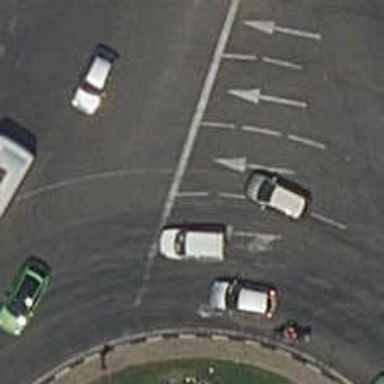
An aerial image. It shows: Road with traffic signals.